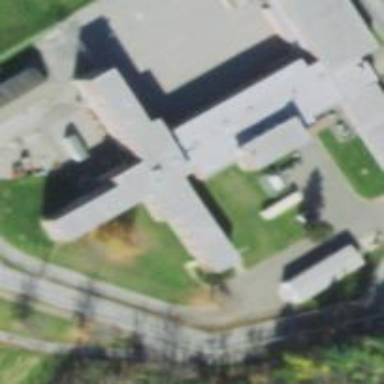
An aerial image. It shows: Prison.